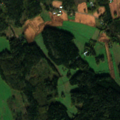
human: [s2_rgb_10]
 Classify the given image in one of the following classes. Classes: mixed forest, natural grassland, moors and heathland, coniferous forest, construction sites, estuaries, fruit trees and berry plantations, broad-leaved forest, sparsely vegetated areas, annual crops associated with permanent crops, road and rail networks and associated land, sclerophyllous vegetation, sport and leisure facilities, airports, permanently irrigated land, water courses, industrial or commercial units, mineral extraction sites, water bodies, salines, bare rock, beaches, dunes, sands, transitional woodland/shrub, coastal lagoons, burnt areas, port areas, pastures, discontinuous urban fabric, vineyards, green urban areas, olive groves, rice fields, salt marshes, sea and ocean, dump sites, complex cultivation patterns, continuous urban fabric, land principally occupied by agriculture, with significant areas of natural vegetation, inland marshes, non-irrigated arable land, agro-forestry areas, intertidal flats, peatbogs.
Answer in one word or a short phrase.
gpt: non-irrigated arable land, land principally occupied by agriculture, with significant areas of natural vegetation, coniferous forest, mixed forest